Question: For a personal project, I'm tyring to make a timer application (for controlling Poker blind schedules). I know there are several solutions already on the market, but for reasons which are too lengthy to go into here, we need a bespoke system. Although the output template of the system will ultimately be definable by the end user, we would like to include a widget which shows a circle that gets animated as the time counts down. Here's an illustration of a working example, showing the yellow circle and what we'd like to achieve (or something similar, anyway):

My question is, how would one code the animation as shown below using either jQuery or raw HTML5 / CSS3 animations? This is for a web application using jQuery, so there are no other library options I can use.
Advanced thanks!
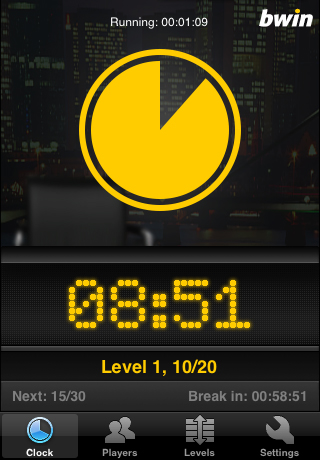
Answer: If you can use HTML5, canvas is probably your best bet. Mozilla has some decent <URL> on drawing arcs. This should be enough to get you started.
'''
var canvas = document.getElementById('canvasid'),
width = canvas.width,
height = canvas.height,
ctx = canvas.getContext('2d');
function drawTimer(deg) {
var x = width / 2, // center x
y = height / 2, // center y
radius = 100,
startAngle = 0,
endAngle = deg * (Math.PI/180),
counterClockwise = true;
ctx.clearRect(0, 0, height, width);
ctx.save();
ctx.fillStyle = '#fe6';
// Set circle orientation
ctx.translate(x, y);
ctx.rotate(-90 * Math.PI/180);
ctx.beginPath();
ctx.arc(0, 0, radius, startAngle, endAngle, counterClockwise);
ctx.lineTo(0, 0);
ctx.fill();
}
setInterval(function() {
// Determine the amount of time elapsed; converted to degrees
var deg = (elapsedTime / totalTime) * 360;
drawTimer(deg);
}, 1000);
'''